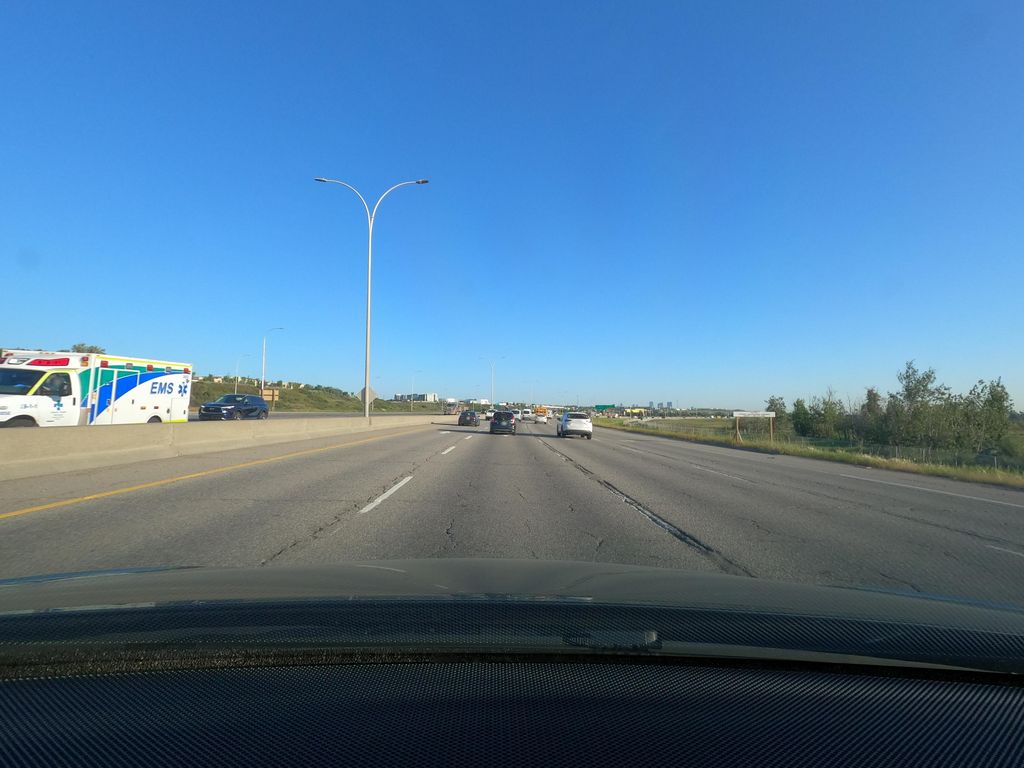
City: calgary